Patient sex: M
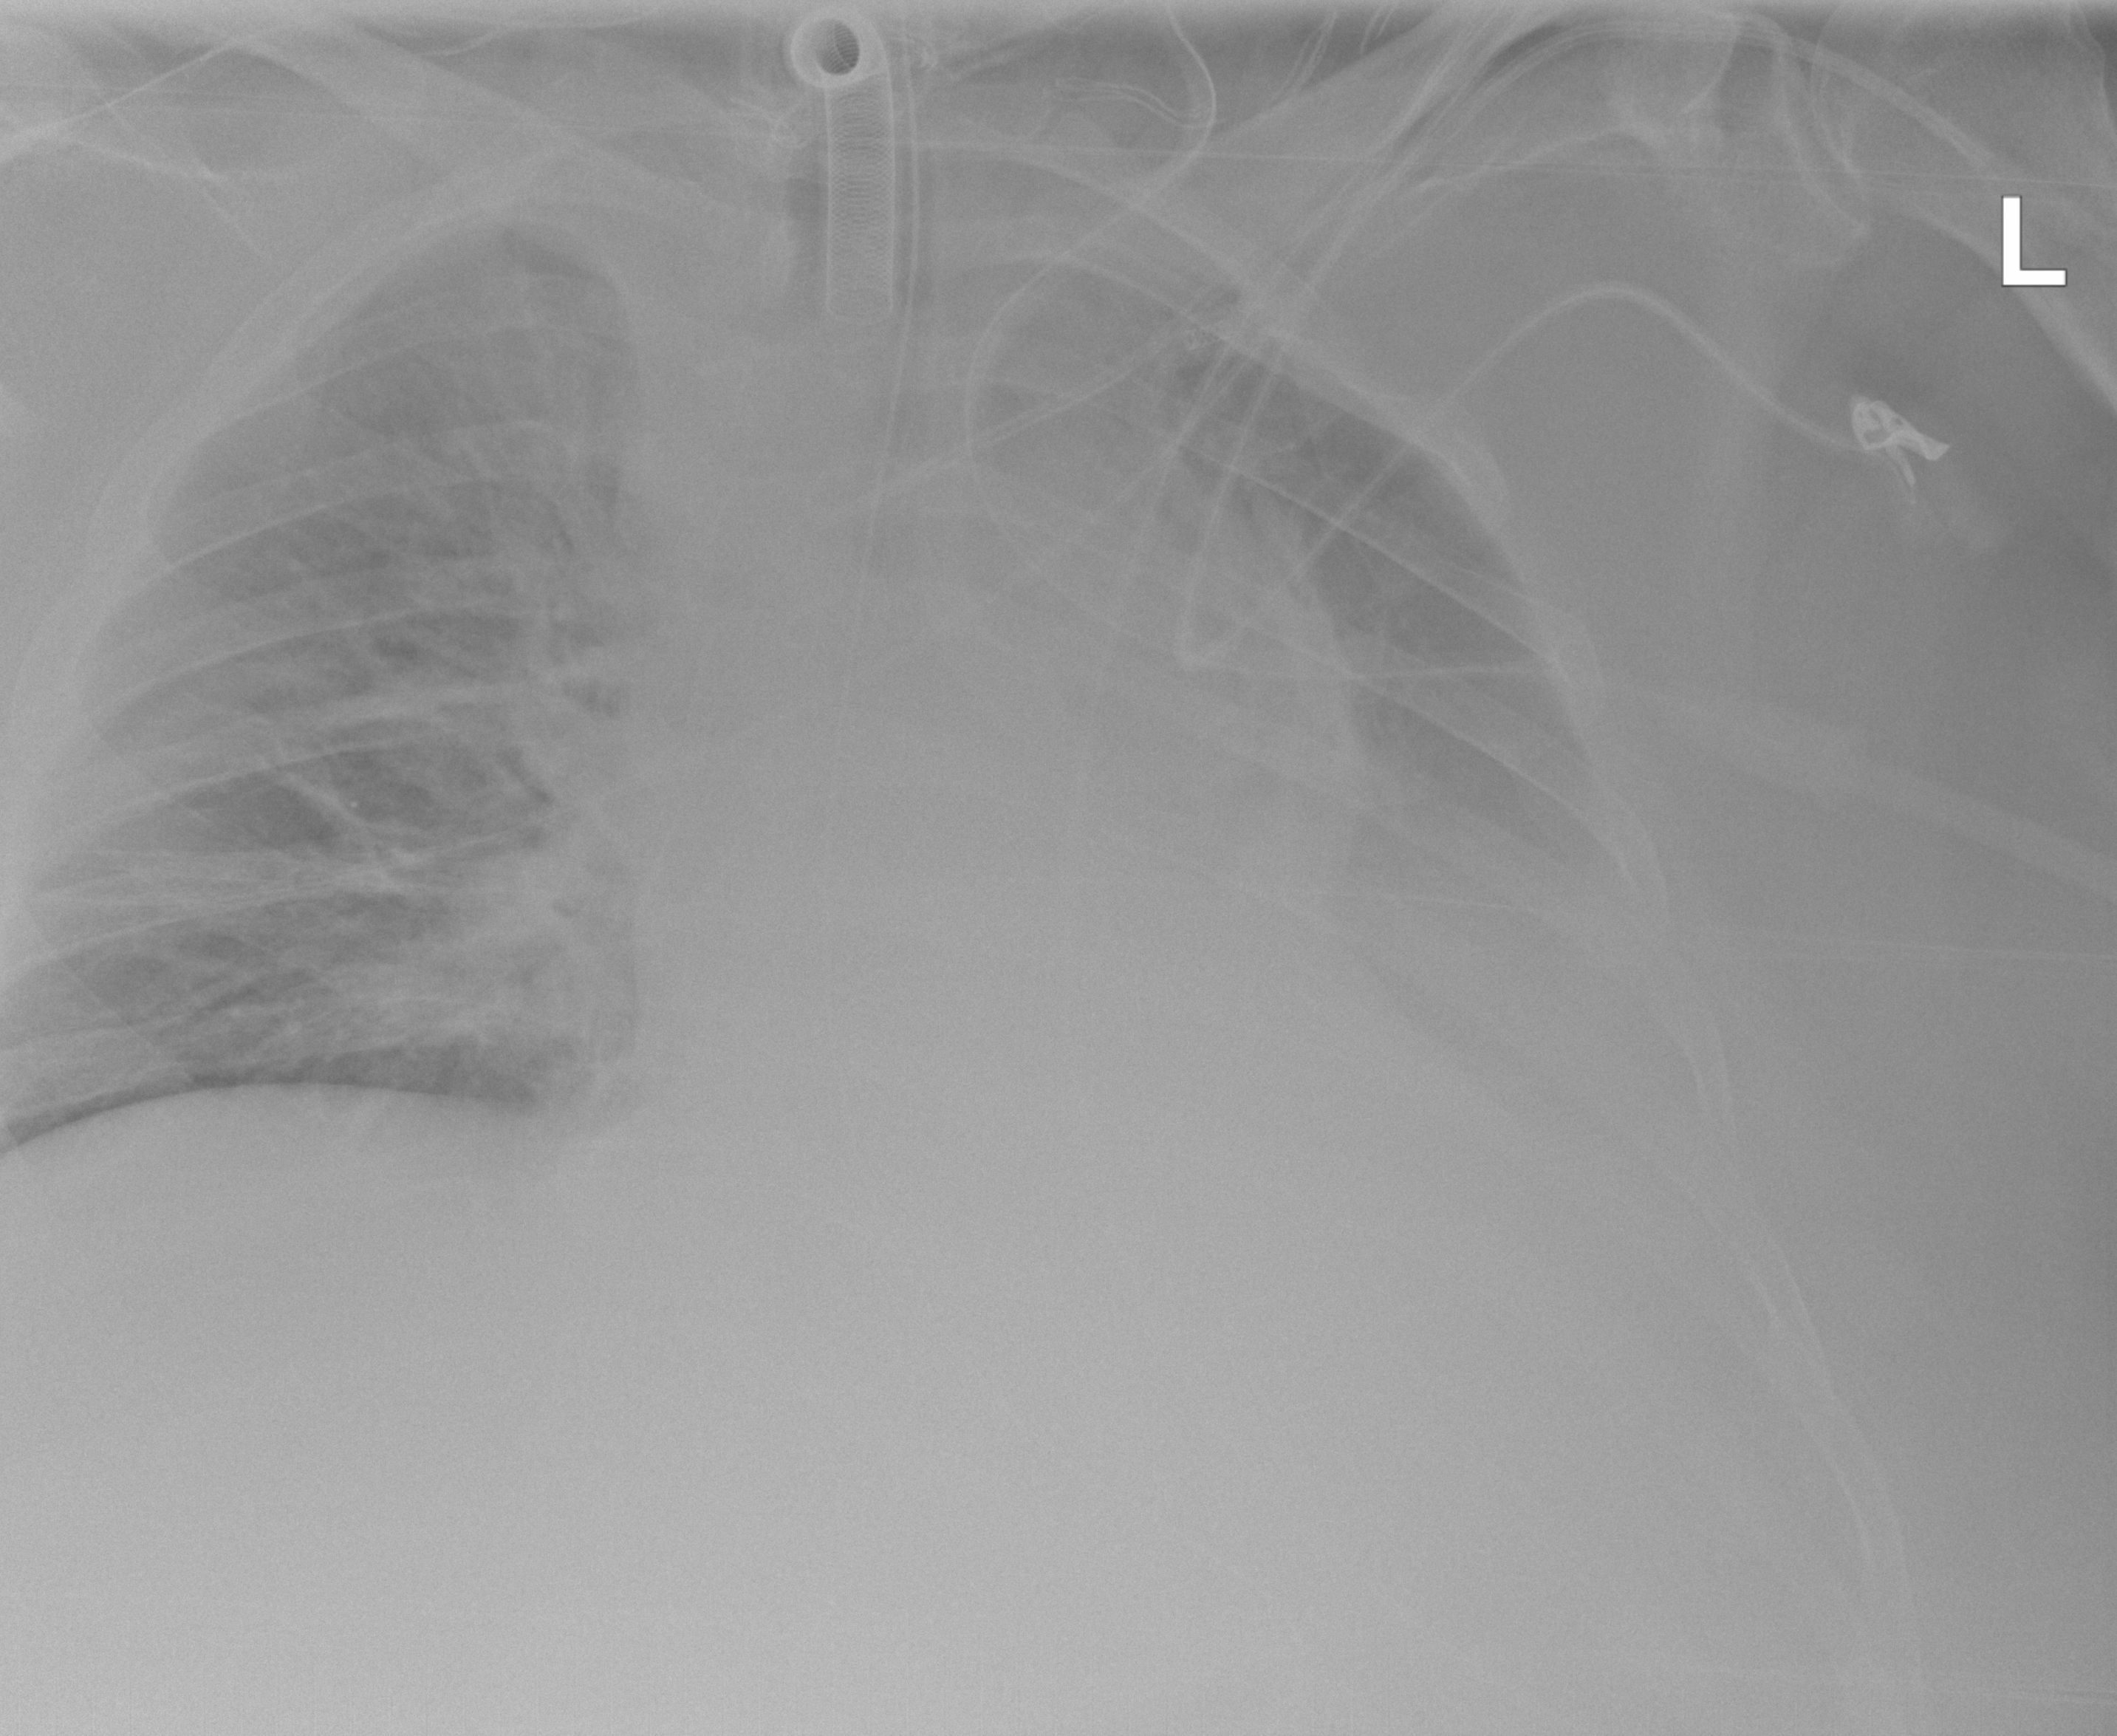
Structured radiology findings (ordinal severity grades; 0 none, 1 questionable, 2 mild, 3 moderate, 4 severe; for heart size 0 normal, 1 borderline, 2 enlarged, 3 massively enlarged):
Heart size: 3
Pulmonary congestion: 2
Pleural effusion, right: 0
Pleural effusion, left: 3
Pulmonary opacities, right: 0
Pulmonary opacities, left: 0
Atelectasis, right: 2
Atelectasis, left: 2